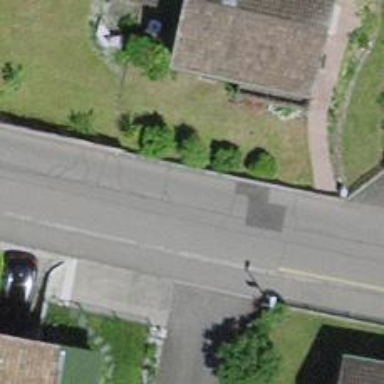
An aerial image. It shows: Residential road.